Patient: sex F, age 69
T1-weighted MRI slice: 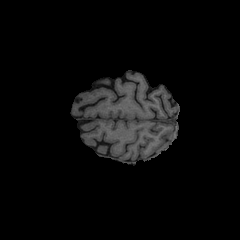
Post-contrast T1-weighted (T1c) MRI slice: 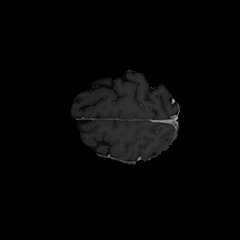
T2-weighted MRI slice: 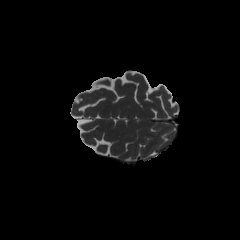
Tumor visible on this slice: no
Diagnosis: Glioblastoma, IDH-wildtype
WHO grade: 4